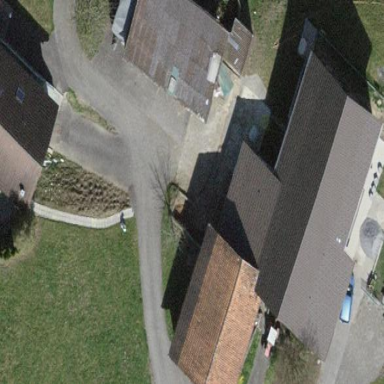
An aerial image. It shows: Farmyard area.